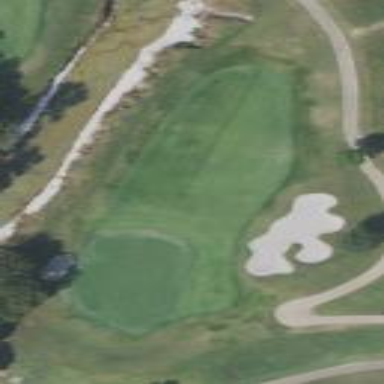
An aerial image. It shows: Rough grassy area used for golf.